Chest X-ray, AP view. Patient: 28 years old, sex M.
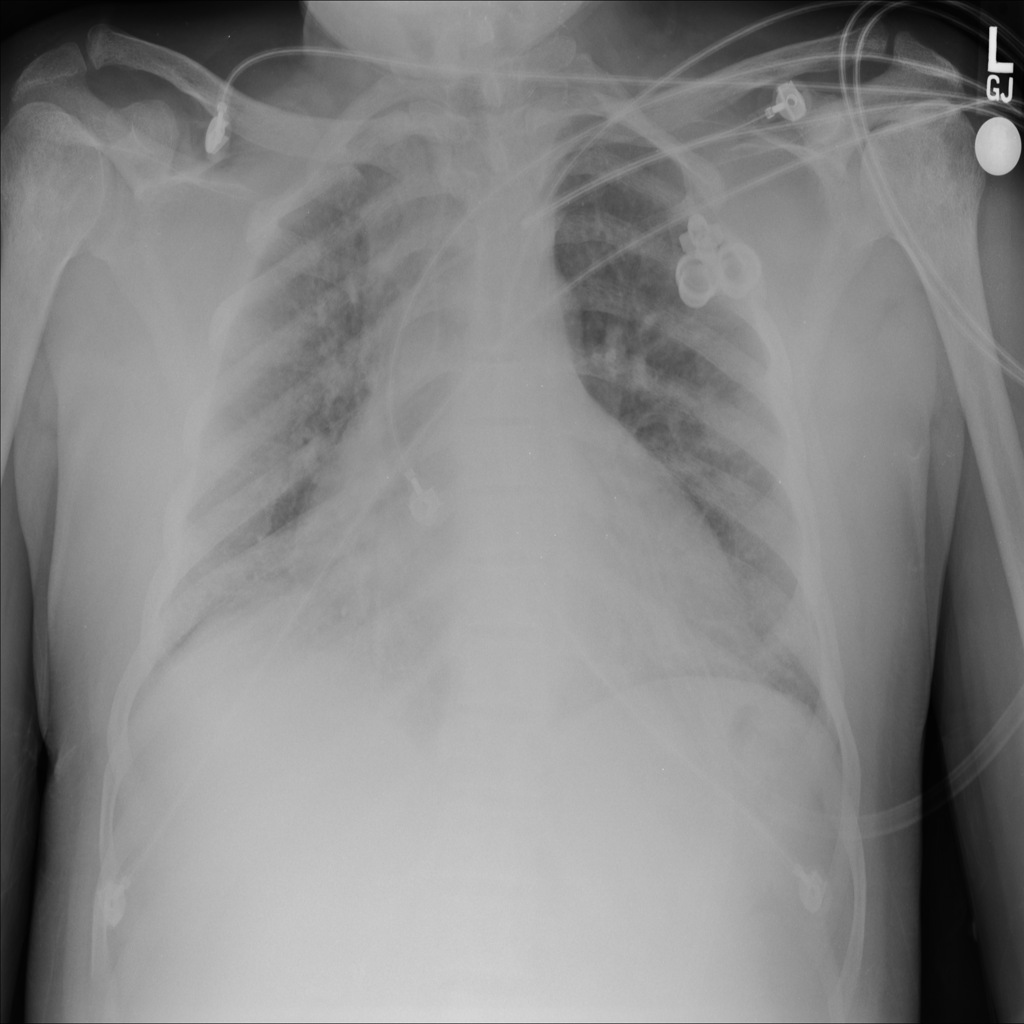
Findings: Cardiomegaly